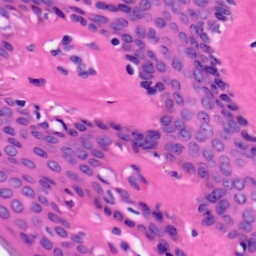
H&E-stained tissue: Skin